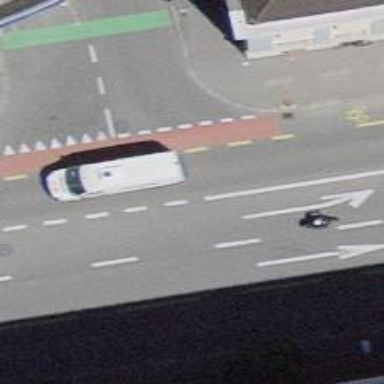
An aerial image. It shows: Primary highway with asphalt surface. There are sidewalks on both sides and cycle lane on the left side and shared busway on the right side.